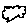
Label: cloud